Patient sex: M
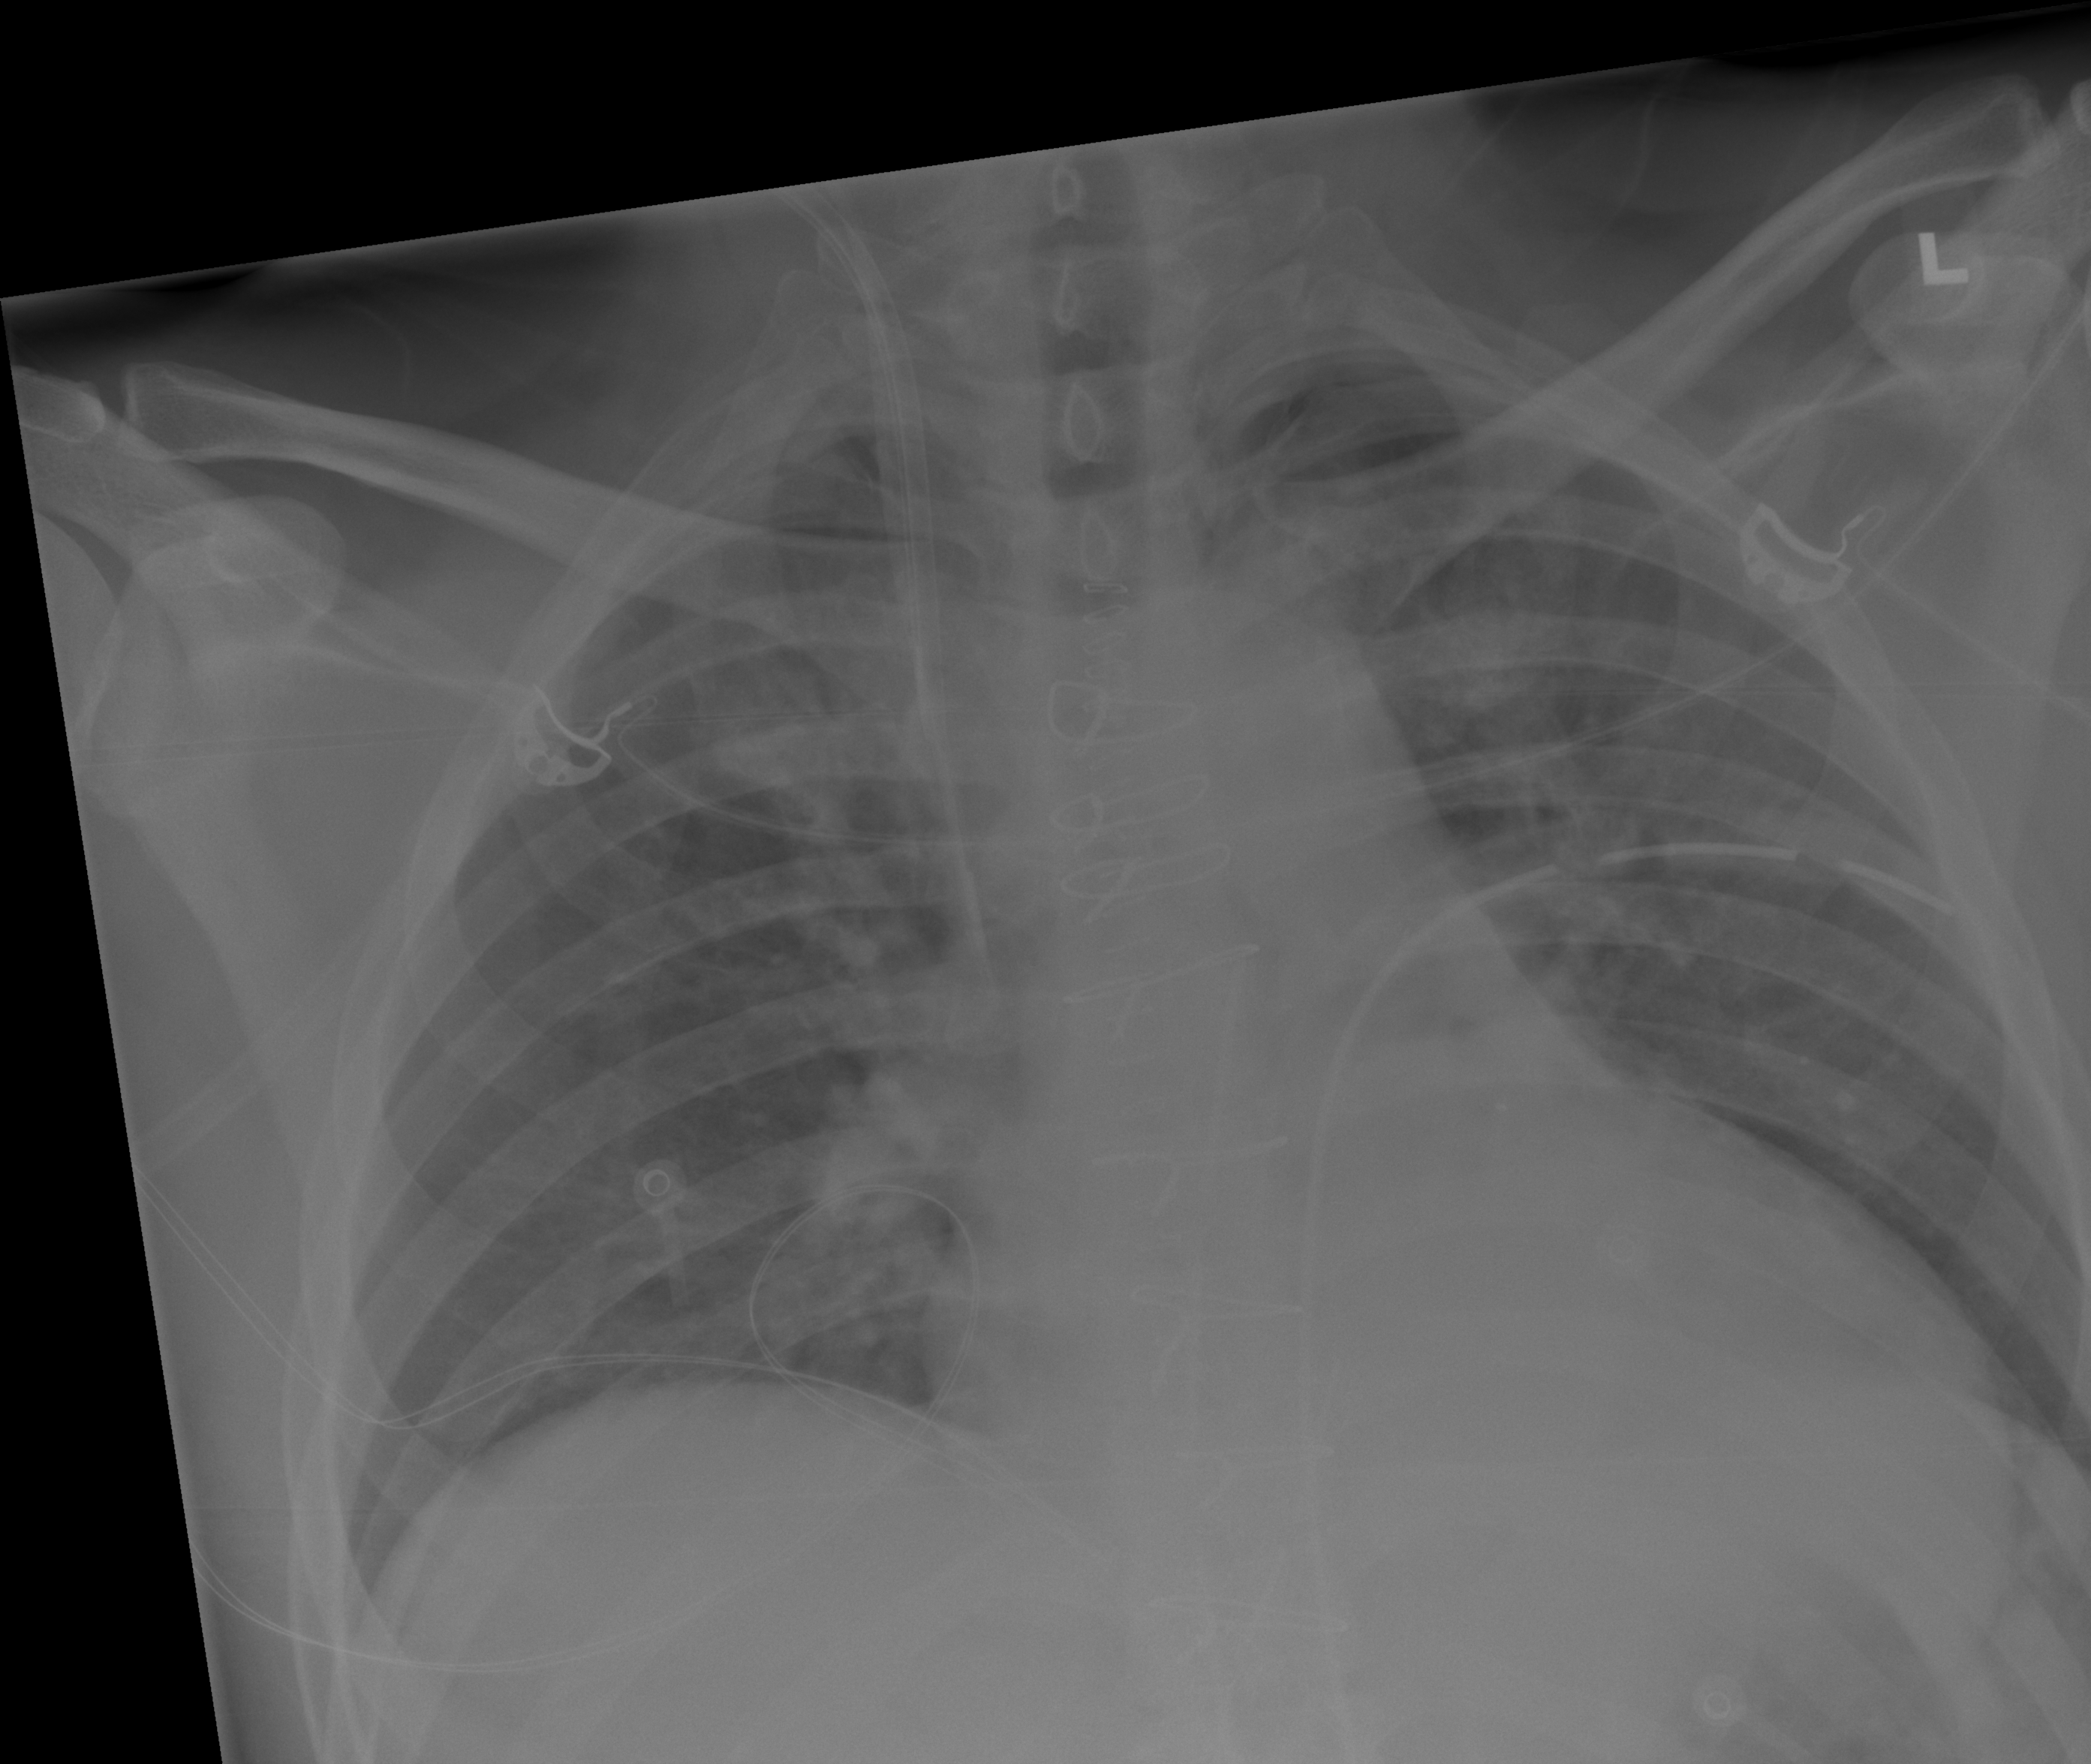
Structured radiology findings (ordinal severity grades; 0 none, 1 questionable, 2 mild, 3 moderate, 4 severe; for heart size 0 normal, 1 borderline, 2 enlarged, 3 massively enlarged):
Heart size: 2
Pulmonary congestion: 2
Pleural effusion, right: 0
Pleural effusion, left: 0
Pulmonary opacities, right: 0
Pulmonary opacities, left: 0
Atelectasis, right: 0
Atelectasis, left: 2